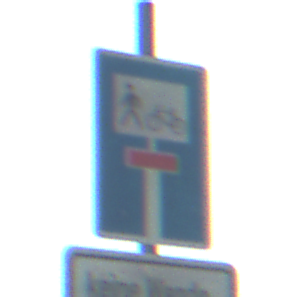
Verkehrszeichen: SackgasseRadverkehrFussgaengerDurchlaessig
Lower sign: HinweisGeaenderteVorfahrtVerkehrsfuehrungVerkehrsregelung3
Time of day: Midday
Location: Outdoor (Nature)
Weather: Clear
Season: NotSpecified
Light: Natural